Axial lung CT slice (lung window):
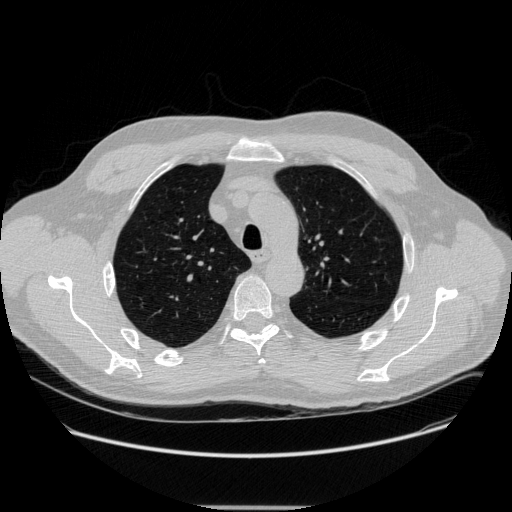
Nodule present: no